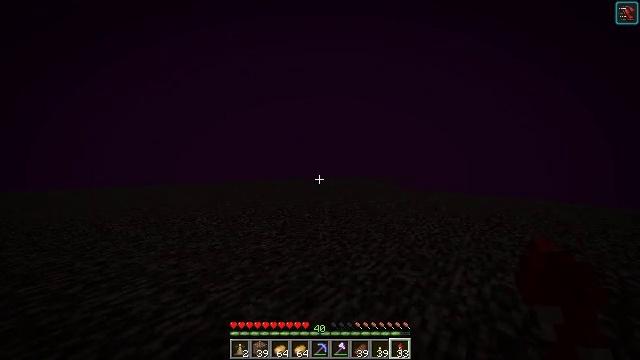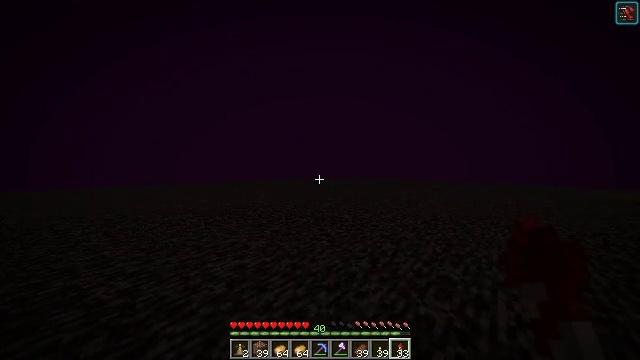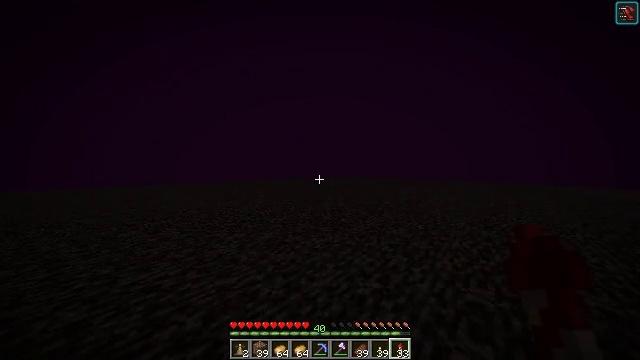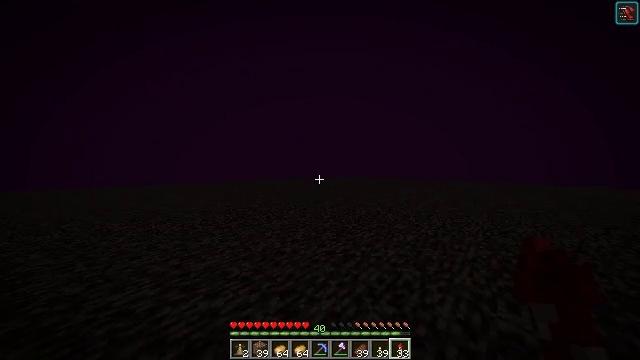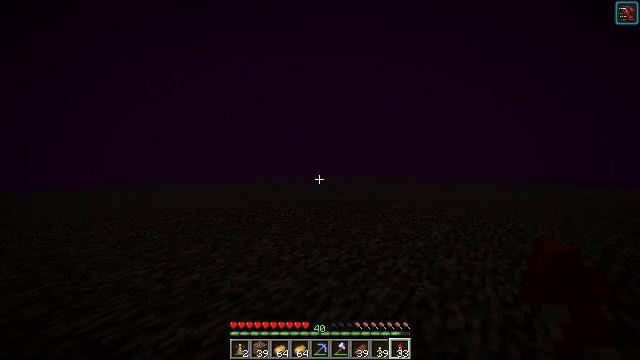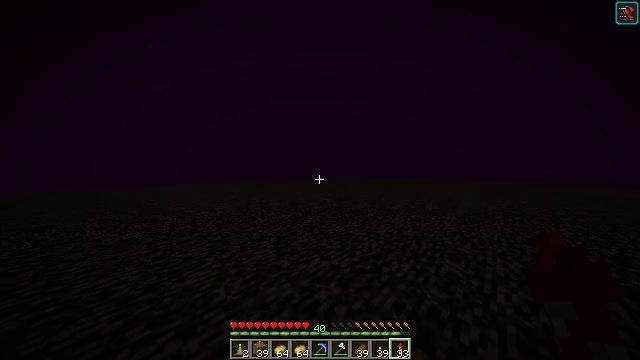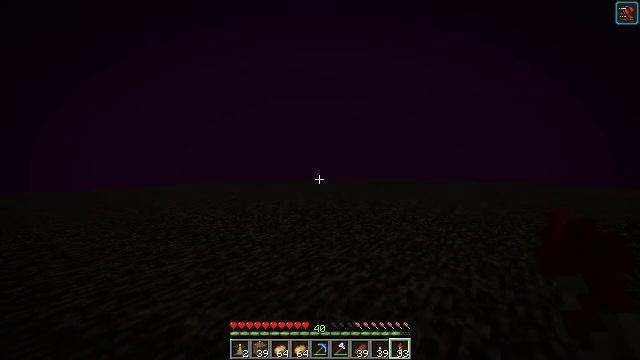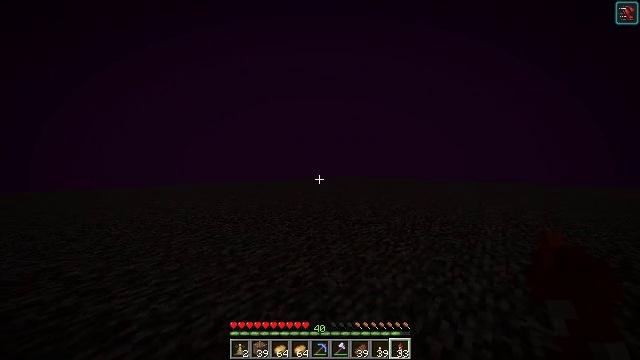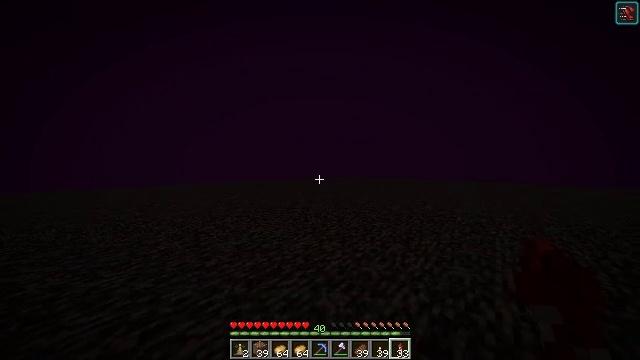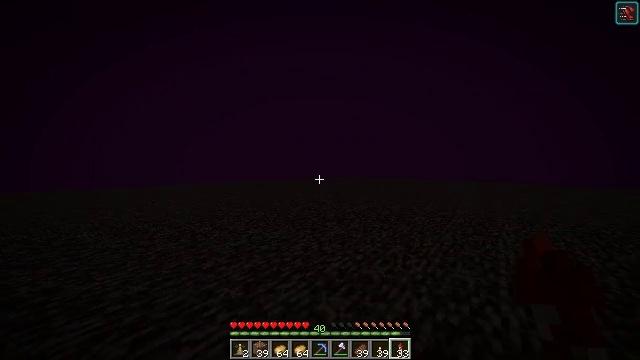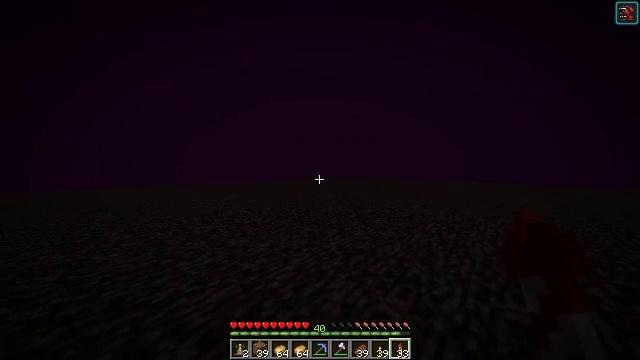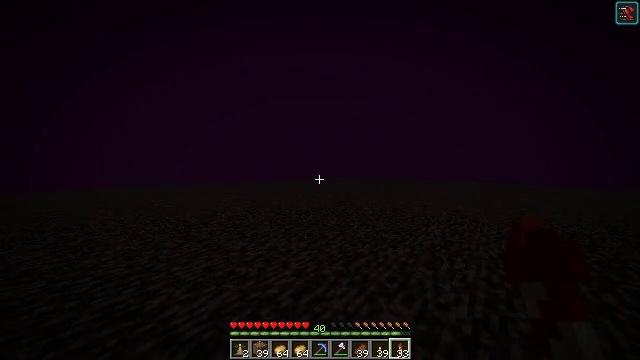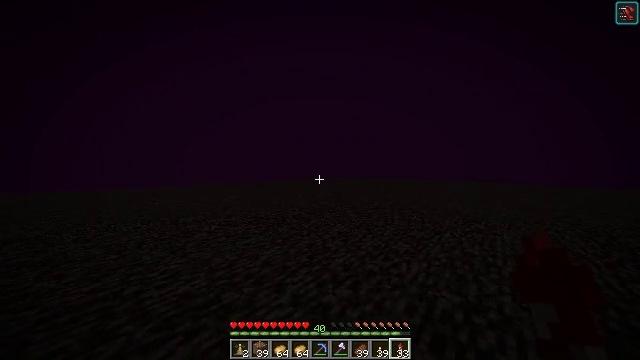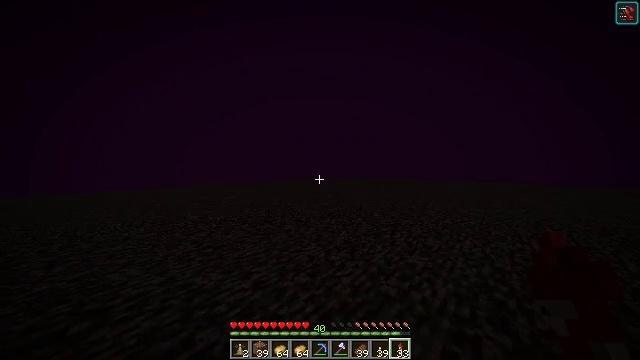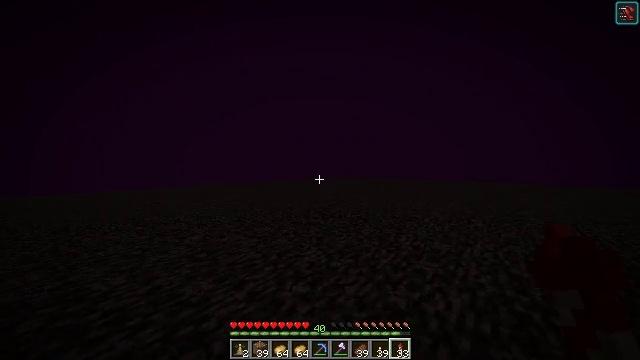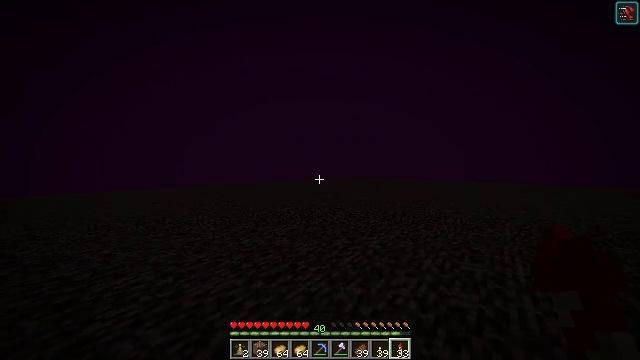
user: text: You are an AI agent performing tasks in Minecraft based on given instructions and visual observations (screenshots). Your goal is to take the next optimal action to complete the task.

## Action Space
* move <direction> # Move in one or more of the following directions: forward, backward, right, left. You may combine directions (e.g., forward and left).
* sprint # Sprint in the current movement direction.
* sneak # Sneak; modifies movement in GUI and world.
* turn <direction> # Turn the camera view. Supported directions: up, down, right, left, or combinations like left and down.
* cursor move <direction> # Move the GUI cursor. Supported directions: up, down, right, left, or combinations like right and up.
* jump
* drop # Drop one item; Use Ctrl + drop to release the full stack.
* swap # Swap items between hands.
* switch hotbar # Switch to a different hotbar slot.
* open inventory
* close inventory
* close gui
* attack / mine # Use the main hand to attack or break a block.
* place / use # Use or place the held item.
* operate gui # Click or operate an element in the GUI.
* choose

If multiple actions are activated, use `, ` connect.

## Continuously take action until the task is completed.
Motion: motion action
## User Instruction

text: Remove a potato from the inventory.
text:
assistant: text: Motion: move forward
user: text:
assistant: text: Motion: move forward
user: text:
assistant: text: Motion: move forward
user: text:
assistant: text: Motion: move forward
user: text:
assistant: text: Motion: move forward
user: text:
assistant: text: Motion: move forward
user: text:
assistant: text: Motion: move forward
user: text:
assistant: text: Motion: move forward
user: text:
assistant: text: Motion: move forward
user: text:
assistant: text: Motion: move forward
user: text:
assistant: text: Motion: move forward
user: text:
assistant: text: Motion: move forward
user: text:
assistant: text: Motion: move forward
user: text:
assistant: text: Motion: move forward
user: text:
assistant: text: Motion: move forward
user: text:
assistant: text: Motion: move forward
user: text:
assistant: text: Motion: move forward
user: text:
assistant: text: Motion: move forward
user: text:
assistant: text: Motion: move forward
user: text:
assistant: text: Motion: move forward
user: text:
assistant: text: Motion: move forward
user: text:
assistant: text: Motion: move forward
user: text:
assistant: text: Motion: move forward
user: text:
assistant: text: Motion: move forward
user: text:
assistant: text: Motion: move forward
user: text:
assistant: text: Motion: move forward
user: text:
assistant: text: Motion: move forward
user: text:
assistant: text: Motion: move forward
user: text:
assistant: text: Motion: move forward
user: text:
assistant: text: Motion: move forward